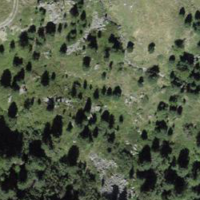
EUNIS habitat code: 26
Species observed at this site:
Orchis mascula
Gymnadenia conopsea